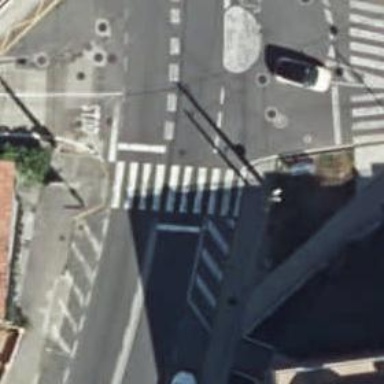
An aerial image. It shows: Marked crossing on the road.